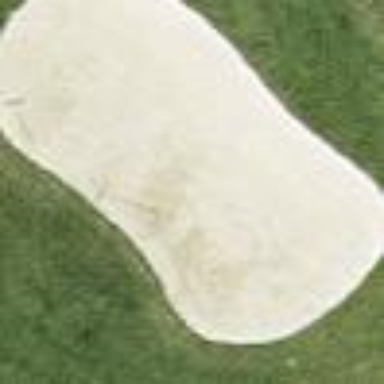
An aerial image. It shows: Sandy area is golf bunker.